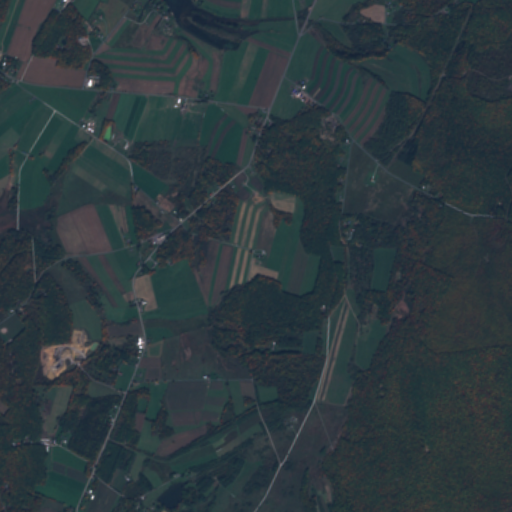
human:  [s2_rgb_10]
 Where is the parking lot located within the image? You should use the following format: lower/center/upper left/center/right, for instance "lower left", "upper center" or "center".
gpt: The parking lot is located in the center left of the image.
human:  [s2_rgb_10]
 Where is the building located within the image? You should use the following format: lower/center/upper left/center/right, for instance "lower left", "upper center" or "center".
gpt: The building is located in the center left of the image.
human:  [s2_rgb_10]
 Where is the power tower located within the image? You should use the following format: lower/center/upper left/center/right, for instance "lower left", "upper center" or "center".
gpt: There is no power tower in the image.